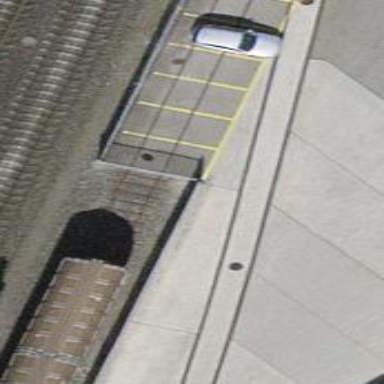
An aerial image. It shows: Disused railway siding with one track.